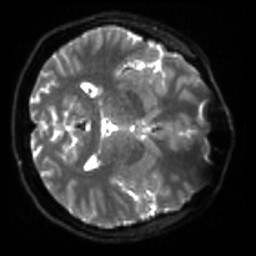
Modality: sbref
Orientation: axial
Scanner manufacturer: siemens
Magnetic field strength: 3 T
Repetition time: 4 s
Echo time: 0.0594 s